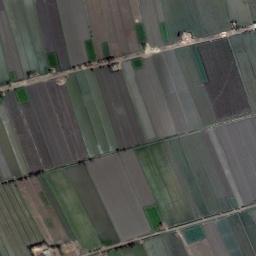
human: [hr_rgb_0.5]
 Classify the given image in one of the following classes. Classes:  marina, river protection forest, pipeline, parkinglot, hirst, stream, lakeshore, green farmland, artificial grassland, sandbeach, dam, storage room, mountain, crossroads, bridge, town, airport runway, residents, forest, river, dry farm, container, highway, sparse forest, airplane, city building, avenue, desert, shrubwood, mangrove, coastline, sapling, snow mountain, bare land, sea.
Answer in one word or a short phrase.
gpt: green farmland